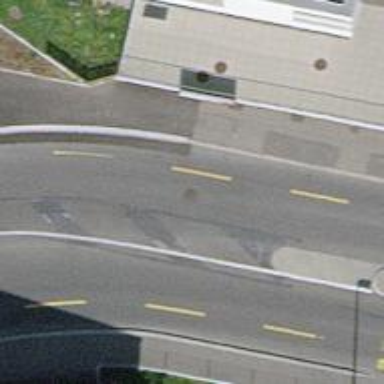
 featuring lane for cyclists on both sides."